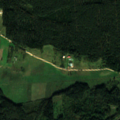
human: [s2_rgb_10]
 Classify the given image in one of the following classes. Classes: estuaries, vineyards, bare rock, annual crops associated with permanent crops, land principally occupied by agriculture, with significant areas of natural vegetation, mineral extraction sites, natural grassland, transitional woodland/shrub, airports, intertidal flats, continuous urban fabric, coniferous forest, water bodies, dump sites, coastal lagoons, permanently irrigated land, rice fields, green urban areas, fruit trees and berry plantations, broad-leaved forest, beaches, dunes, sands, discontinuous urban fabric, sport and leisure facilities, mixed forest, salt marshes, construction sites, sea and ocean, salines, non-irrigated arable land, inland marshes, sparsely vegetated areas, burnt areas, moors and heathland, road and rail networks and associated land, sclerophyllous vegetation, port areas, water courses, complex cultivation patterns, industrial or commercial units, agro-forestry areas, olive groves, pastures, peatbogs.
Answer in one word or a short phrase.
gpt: pastures, complex cultivation patterns, coniferous forest